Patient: sex F, age 62
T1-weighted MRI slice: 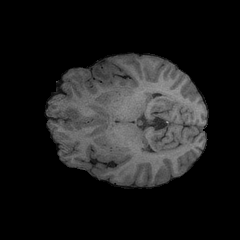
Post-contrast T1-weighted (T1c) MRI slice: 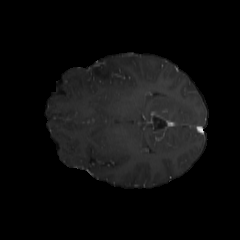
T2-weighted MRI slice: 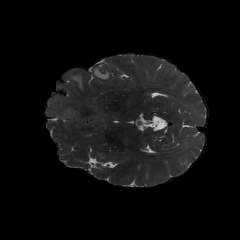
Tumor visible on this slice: yes
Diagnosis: Glioblastoma, IDH-wildtype
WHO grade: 4